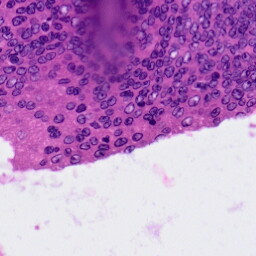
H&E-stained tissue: Colon